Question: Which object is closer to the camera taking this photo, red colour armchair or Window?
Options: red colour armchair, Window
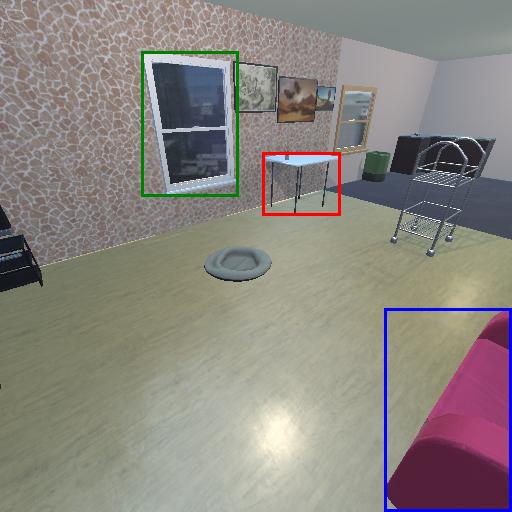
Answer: red colour armchair